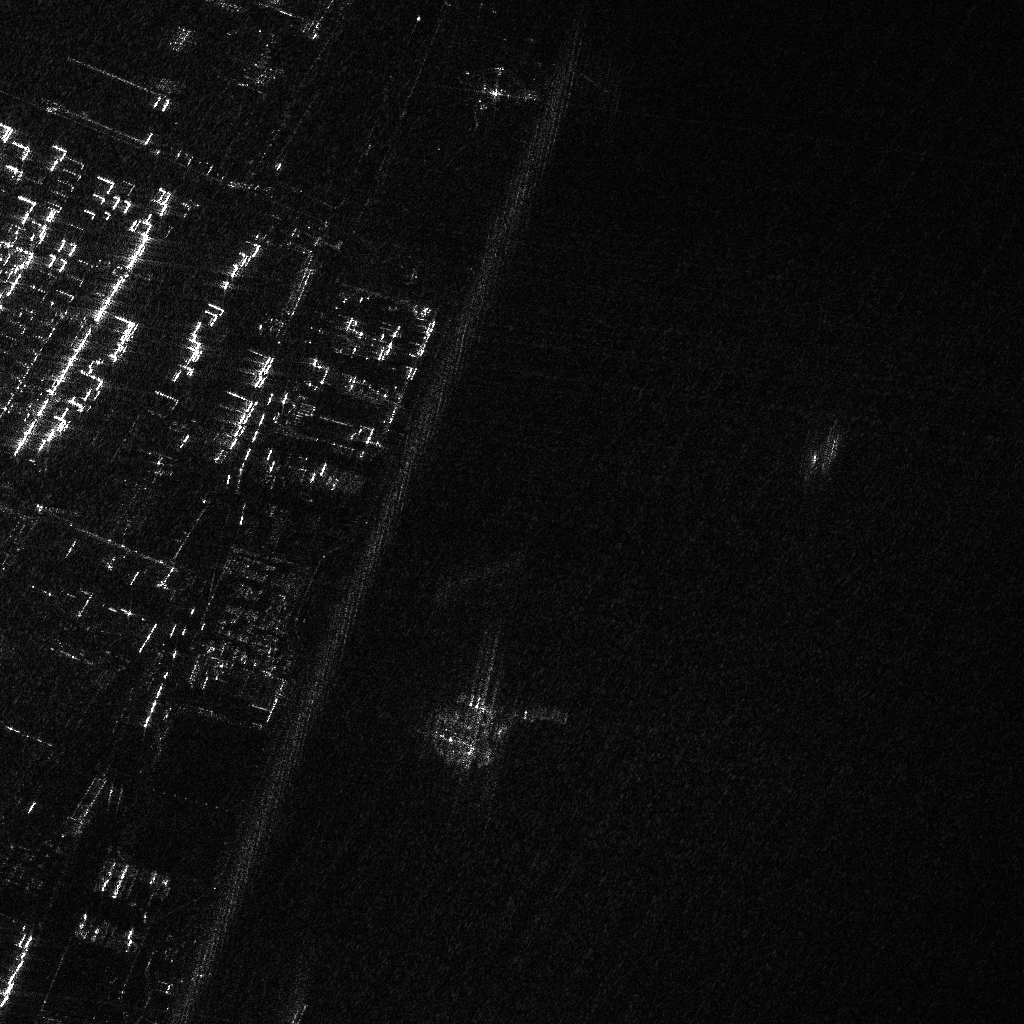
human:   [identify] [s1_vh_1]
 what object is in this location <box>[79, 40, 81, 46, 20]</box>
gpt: <ref>1 medium container at the right</ref>